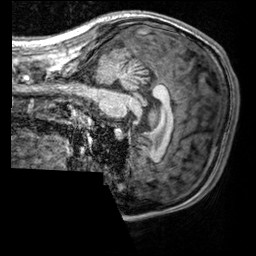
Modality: T1w
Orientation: sagittal
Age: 20
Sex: male
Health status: healthy
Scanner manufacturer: siemens
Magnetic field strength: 3 T
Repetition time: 2.3 s
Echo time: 0.00303 s